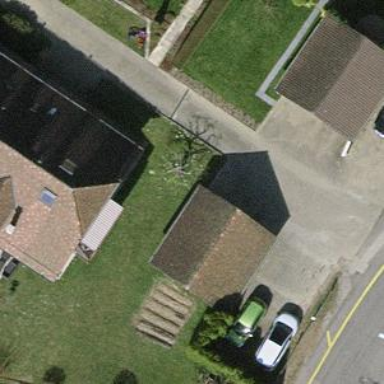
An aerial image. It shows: Group of garages.